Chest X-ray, AP view. Patient: 65 years old, sex M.
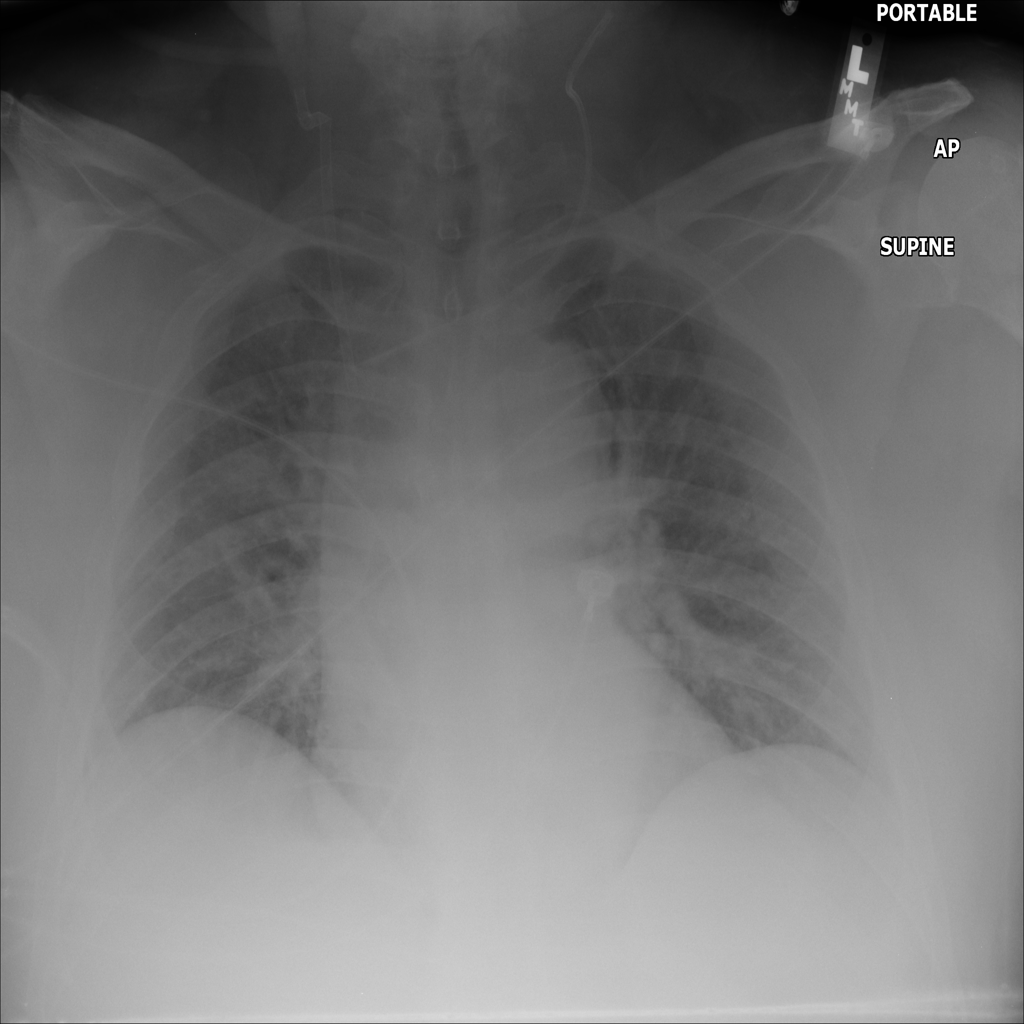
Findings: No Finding